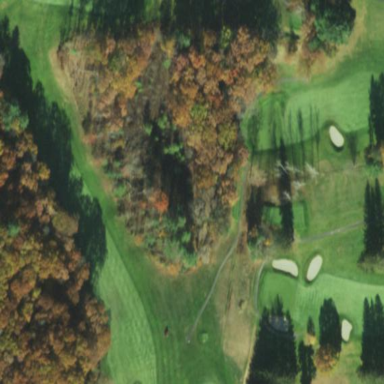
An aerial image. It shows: Rough area in golf course.